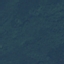
Land use / land cover class: Forest